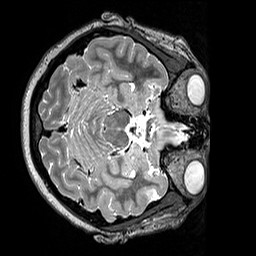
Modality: T2w
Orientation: axial
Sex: female
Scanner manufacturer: siemens
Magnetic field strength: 3 T
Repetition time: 3.2 s
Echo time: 0.409 s